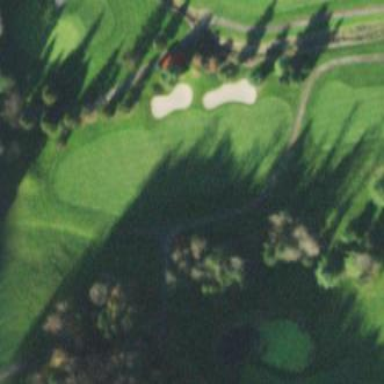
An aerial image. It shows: Golf fairway surrounded by grass.